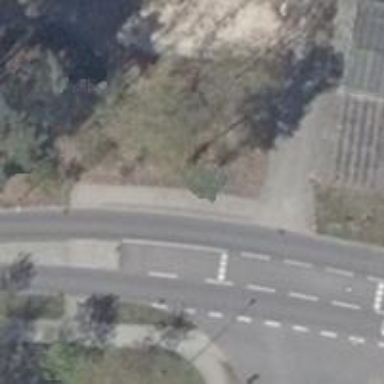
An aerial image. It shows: Public transport stop position.